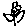
Label: flower